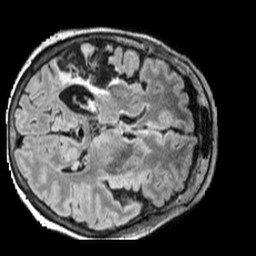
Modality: FLAIR
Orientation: axial
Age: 62
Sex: female
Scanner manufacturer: siemens
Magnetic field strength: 3 T
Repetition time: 5 s
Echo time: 0.387 s